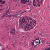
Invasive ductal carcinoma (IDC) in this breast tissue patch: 0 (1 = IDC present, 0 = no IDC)